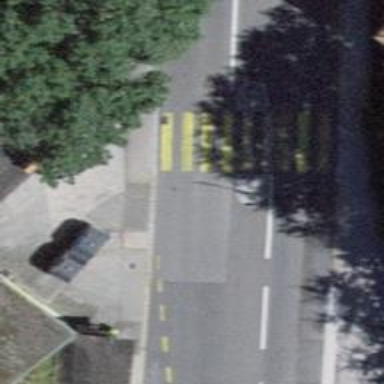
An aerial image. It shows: Marked crossing with zebra crossing. There is island at the crossing.